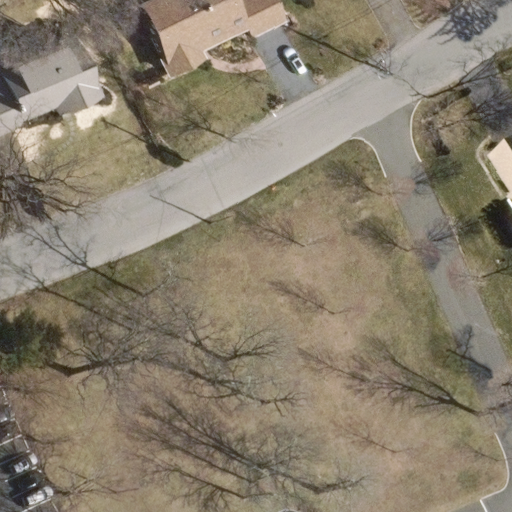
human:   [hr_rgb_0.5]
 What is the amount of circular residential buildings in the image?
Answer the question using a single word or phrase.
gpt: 0

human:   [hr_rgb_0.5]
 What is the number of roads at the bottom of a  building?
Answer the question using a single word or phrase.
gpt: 1

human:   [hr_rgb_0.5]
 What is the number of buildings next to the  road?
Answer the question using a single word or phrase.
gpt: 3

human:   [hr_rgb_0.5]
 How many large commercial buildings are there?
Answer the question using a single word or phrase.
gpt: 0

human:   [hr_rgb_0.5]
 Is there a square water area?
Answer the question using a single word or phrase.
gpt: no

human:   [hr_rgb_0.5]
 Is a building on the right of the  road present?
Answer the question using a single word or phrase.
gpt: yes

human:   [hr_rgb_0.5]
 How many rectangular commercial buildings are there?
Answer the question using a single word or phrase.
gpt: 0

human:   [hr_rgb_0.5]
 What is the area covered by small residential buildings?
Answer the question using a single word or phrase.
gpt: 0m2

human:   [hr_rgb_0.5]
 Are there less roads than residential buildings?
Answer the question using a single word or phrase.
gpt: yes

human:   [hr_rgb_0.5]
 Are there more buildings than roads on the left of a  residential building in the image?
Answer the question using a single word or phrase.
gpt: yes

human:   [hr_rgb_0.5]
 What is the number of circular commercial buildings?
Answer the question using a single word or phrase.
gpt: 0

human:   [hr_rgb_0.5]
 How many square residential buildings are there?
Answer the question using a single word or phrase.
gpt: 0

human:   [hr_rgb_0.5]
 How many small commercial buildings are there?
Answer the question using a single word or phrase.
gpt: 0

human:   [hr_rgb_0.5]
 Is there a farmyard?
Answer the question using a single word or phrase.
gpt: no

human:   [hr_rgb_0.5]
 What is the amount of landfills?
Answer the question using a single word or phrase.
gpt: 0

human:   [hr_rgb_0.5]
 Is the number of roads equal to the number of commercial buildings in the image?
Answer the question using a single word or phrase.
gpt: no

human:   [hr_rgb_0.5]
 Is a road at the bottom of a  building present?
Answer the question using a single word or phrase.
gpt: yes

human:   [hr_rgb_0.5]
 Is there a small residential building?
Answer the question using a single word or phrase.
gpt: no

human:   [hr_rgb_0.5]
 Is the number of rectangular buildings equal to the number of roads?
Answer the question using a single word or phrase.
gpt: no

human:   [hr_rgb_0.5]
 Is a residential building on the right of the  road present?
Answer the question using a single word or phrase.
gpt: yes

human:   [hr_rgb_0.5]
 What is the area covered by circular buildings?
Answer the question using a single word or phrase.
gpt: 0m2

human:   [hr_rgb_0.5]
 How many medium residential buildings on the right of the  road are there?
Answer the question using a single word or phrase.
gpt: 0

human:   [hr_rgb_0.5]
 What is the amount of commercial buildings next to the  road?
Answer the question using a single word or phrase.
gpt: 0

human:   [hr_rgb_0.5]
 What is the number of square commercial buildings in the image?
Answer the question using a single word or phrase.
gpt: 0

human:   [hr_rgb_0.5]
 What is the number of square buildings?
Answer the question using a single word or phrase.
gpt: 0

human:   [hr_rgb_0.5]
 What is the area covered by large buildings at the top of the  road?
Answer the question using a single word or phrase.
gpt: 0m2

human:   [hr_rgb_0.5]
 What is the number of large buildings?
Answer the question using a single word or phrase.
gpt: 1

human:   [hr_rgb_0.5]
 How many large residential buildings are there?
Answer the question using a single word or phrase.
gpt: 1

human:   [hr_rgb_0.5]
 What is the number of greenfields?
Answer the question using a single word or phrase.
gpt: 0

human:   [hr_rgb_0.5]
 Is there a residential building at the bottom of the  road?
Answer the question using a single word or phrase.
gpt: no

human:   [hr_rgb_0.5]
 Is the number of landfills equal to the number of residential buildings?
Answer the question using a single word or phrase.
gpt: no

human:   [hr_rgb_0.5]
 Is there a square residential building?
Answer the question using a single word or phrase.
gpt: no

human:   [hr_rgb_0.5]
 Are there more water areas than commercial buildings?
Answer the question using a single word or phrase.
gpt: no

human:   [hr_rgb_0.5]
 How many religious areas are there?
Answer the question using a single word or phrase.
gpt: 0

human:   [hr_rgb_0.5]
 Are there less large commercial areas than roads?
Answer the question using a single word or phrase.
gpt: yes

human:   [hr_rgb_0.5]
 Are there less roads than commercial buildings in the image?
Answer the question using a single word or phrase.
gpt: no